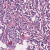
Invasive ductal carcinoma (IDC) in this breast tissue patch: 1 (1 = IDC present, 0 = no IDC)